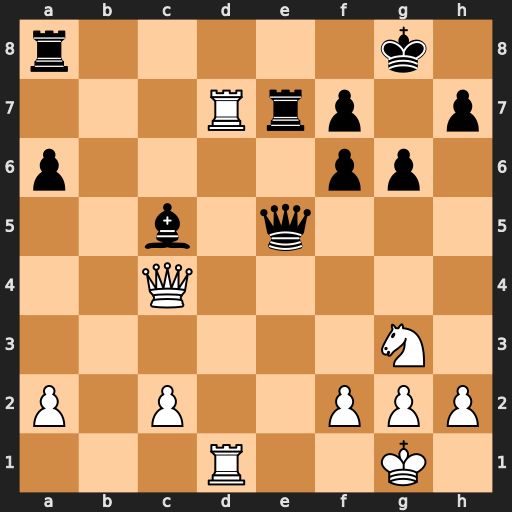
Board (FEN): r5k1/3Rrp1p/p4pp1/2b1q3/2Q5/6N1/P1P2PPP/3R2K1
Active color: w
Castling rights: -
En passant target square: -
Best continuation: R7d5 Rc7 Rxe5 Bxf2+ Kxf2